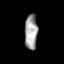
Tissue: prostate
Cell type: T cells
Senescence score: 0.8815
Nuclear area (px): 440
Mean DAPI intensity: 160.957